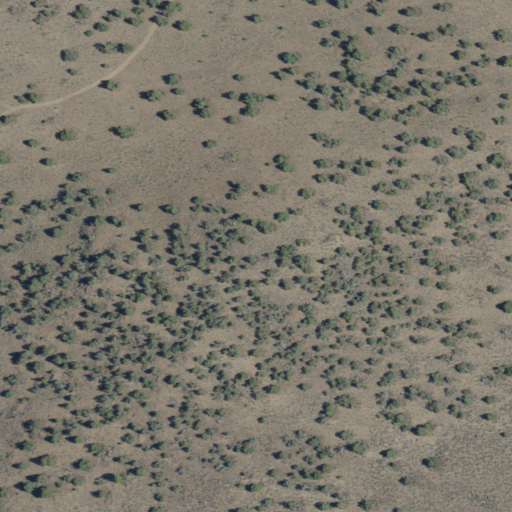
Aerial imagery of mountain in Oregon named Elk Butte containing only shrub